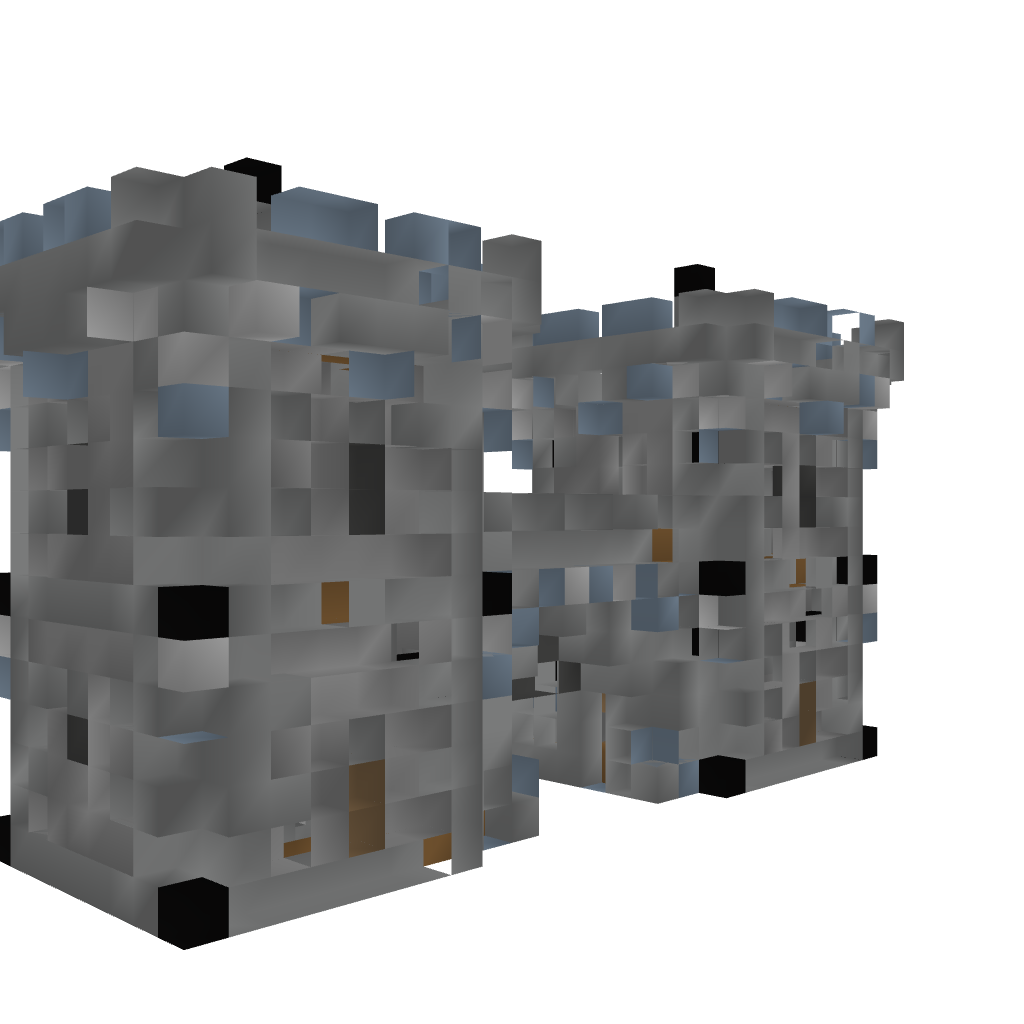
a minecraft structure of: Gatehouse 1